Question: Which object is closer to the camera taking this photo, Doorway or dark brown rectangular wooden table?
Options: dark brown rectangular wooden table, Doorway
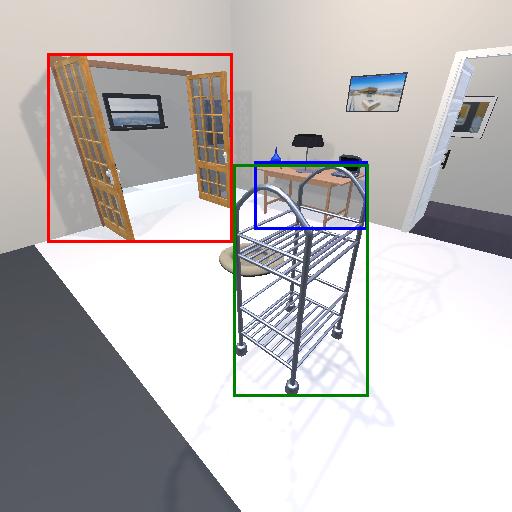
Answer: dark brown rectangular wooden table